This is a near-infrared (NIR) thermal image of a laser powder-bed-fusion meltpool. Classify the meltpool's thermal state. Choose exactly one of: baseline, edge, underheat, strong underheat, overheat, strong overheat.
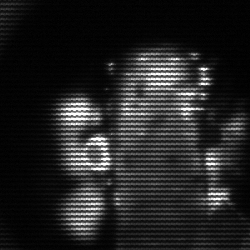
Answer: strong underheat